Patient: sex M, age 58
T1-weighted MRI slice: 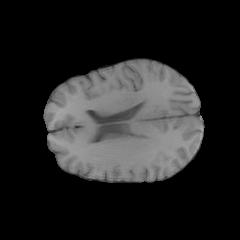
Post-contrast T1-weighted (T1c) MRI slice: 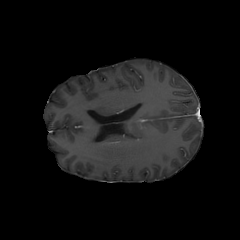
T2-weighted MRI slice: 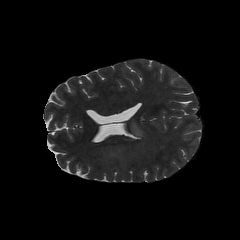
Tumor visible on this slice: yes
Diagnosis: Glioblastoma, IDH-wildtype
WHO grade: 4